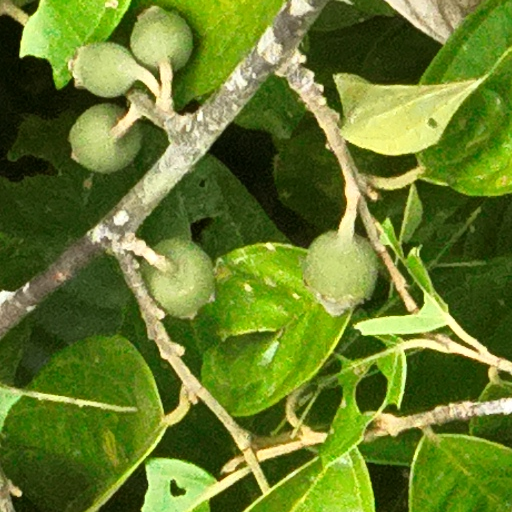
Species: Quararibea stenophylla
GBIF accepted scientific name: Quararibea stenophylla
Crown area (m\u00b2): 61.976